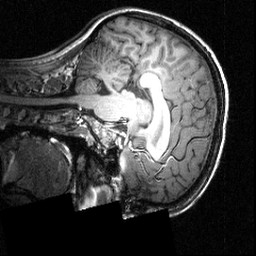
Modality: T1w
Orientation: sagittal
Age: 27
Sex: female
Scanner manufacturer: siemens
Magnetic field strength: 3.951 T
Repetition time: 1.5 s
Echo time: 0.00335 s